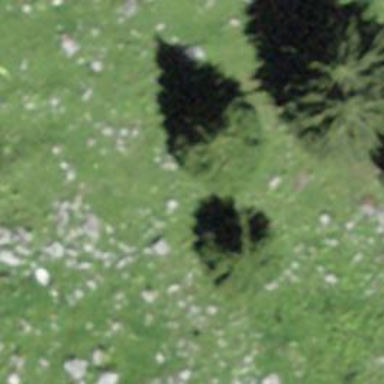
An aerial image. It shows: Needle-leaved tree in natural setting.